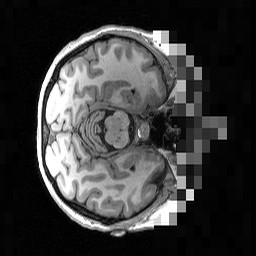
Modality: T1w
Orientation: axial
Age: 53
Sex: female
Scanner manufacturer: siemens
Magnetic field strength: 3 T
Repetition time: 2.53 s